Interaction volume radius: 5 \u00c5
Interaction volume height: 40 \u00c5
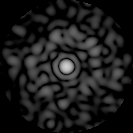
Disorder parameter: 0.8016